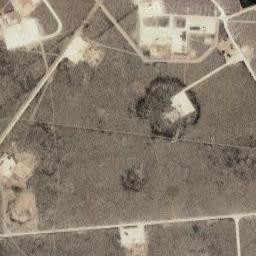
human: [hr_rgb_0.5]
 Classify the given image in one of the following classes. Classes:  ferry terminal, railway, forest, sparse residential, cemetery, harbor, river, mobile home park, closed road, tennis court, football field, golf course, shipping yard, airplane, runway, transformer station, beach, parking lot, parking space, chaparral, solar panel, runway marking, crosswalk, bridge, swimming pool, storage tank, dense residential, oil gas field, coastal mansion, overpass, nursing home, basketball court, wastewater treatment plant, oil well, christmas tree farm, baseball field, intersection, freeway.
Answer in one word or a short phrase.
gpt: oil gas field